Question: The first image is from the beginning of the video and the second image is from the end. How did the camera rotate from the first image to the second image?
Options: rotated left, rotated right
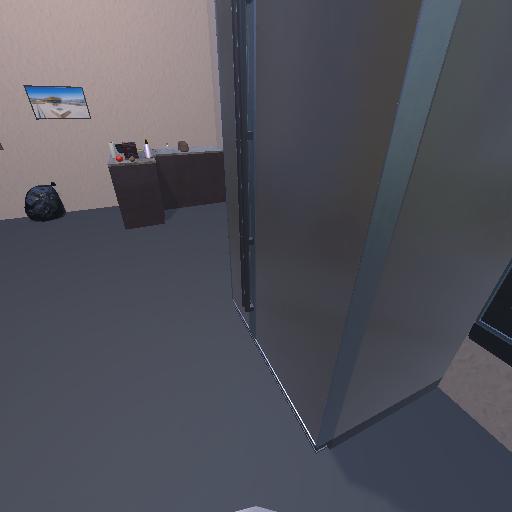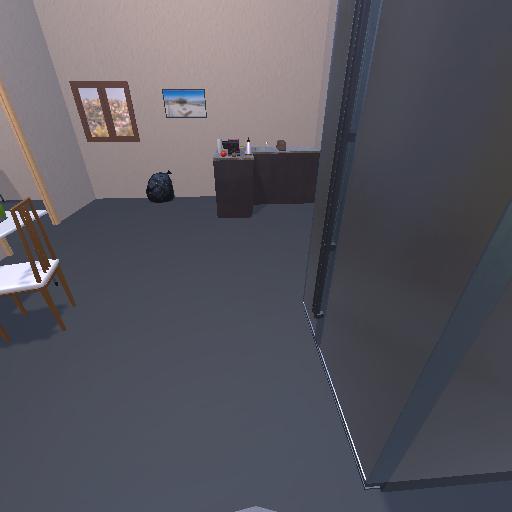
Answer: rotated left